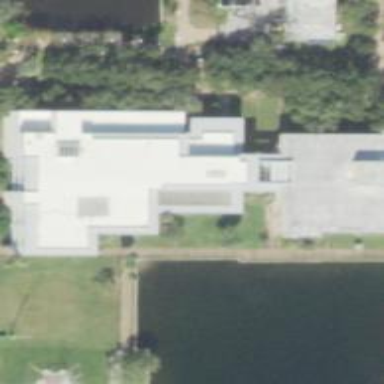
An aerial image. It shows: University building housing library.